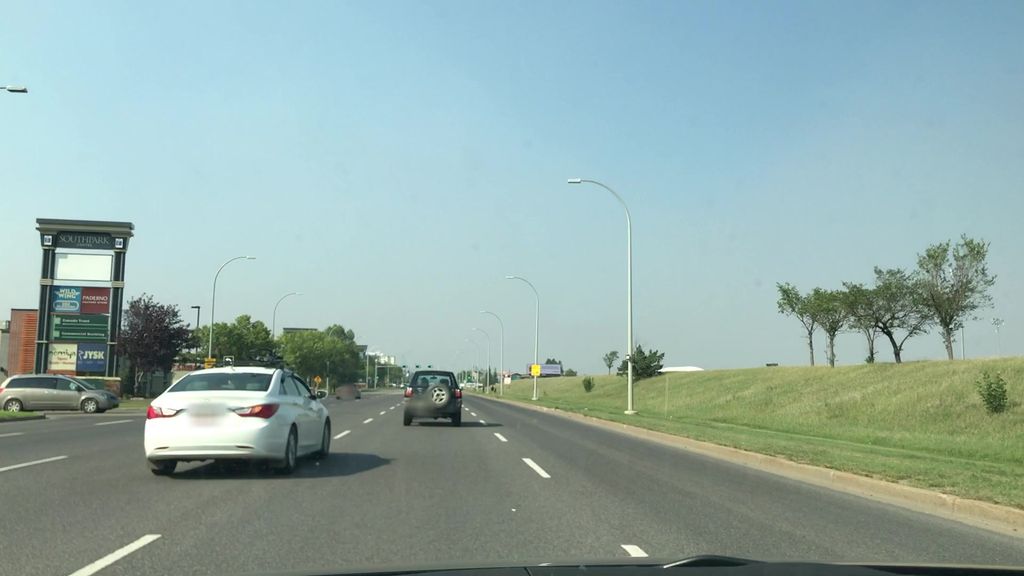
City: edmonton